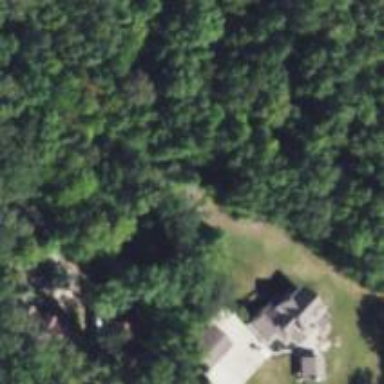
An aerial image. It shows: Driveway.